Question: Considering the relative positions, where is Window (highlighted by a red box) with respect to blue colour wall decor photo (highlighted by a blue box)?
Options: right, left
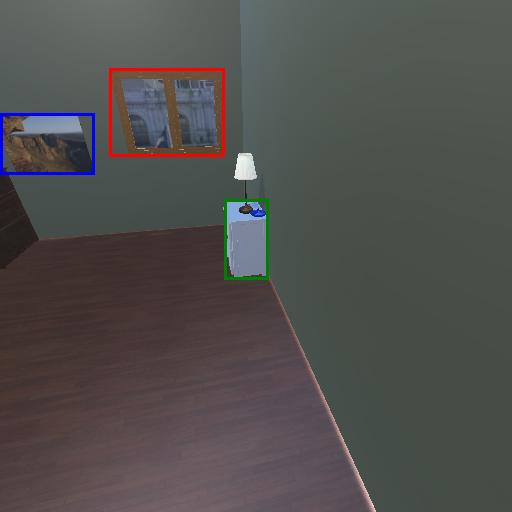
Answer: right